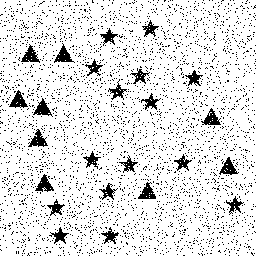
Squares: 0
Triangles: 9
Stars: 15
Total shapes: 24